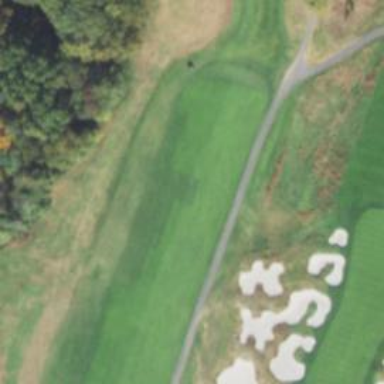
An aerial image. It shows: Golf hole.